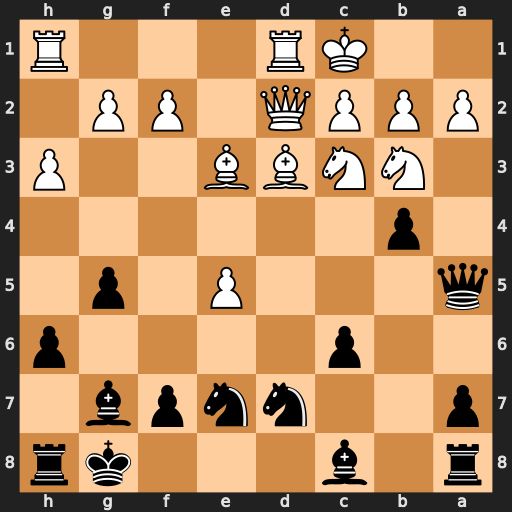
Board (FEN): r1b3kr/p2nnpb1/2p4p/q3P1p1/1p6/1NNBB2P/PPPQ1PP1/2KR3R
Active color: b
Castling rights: -
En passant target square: -
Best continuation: bxc3 Nxa5 cxd2+